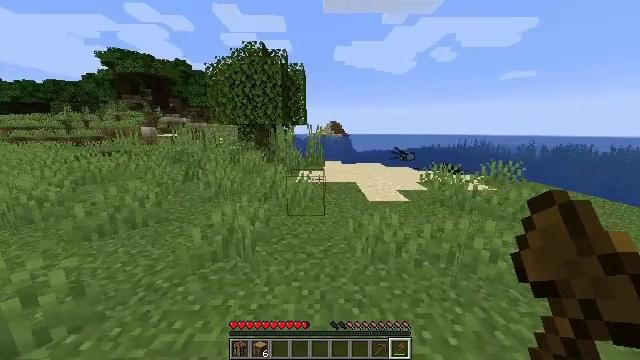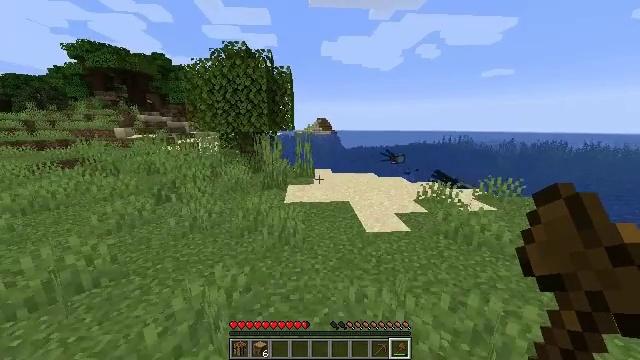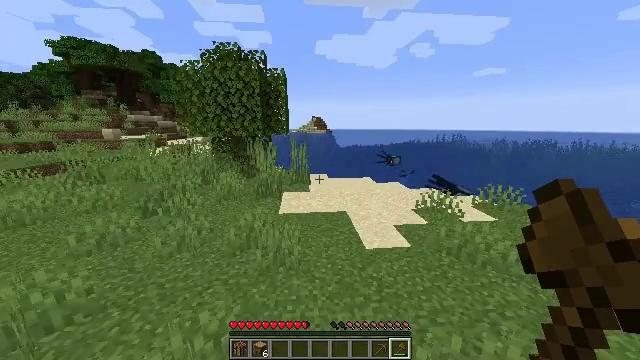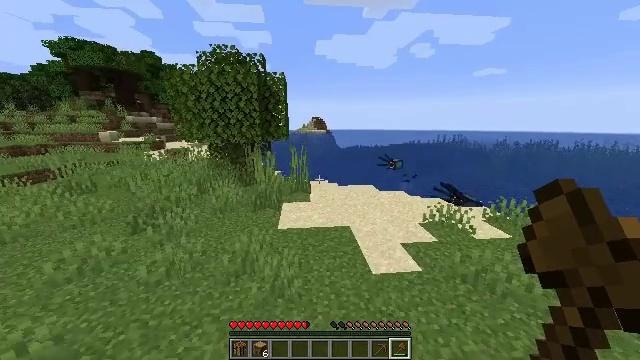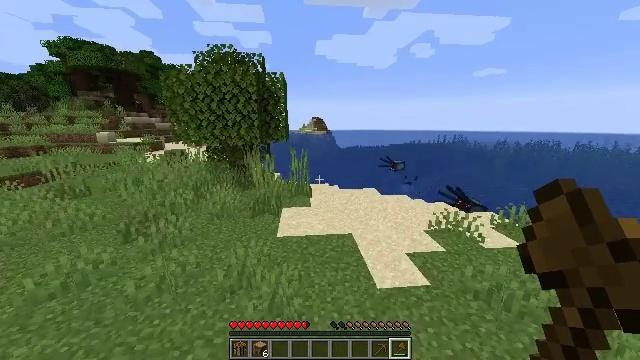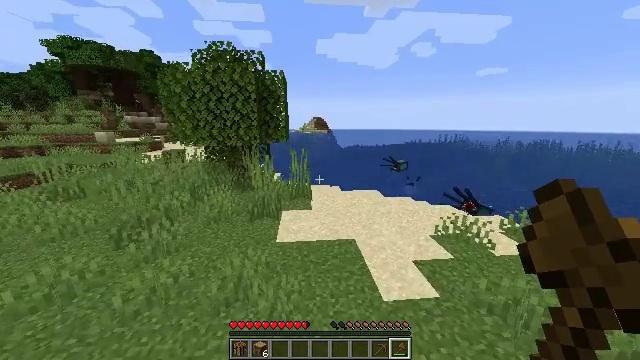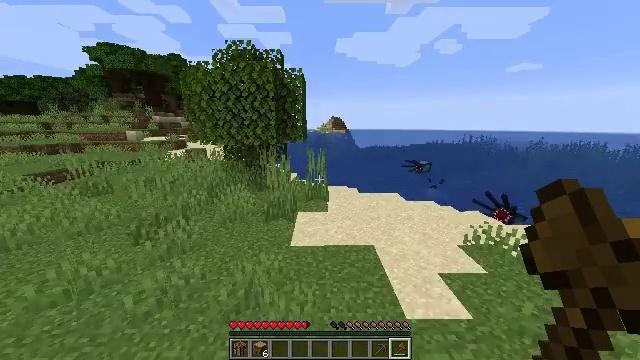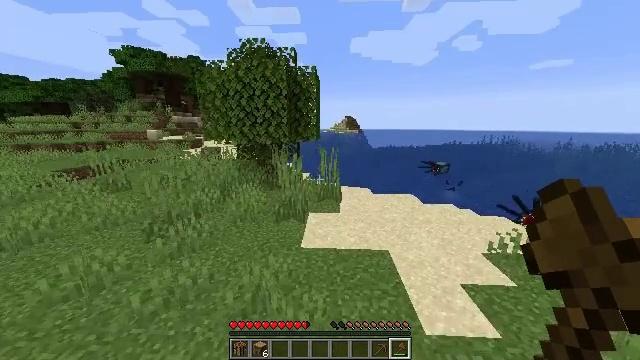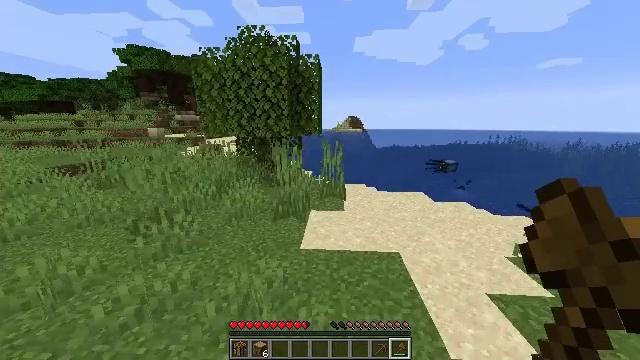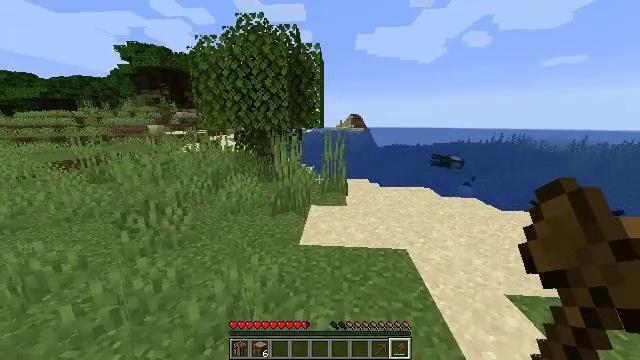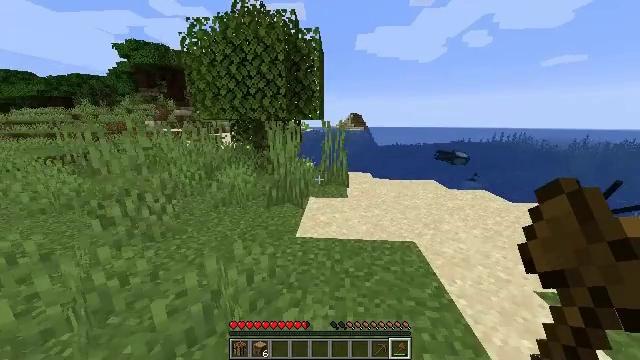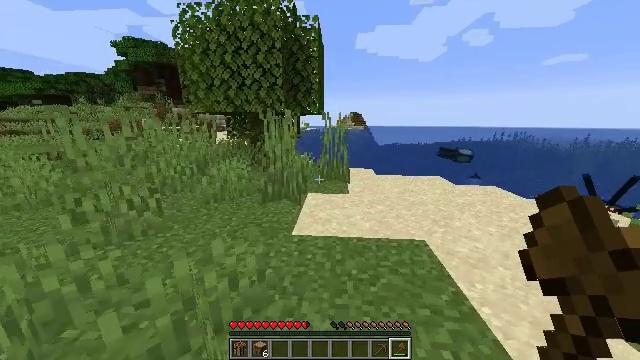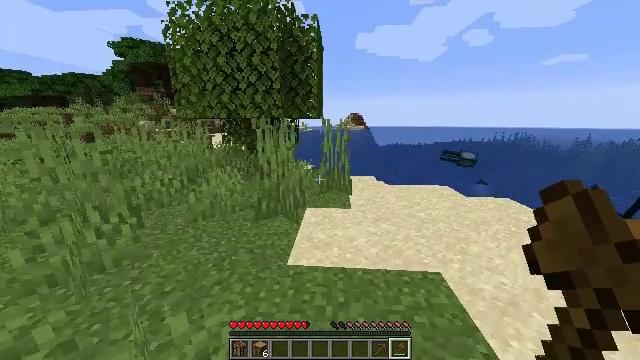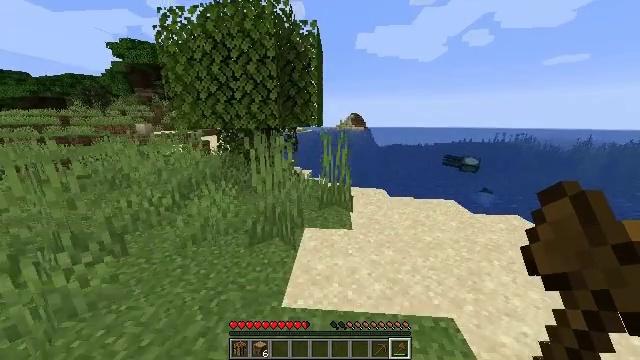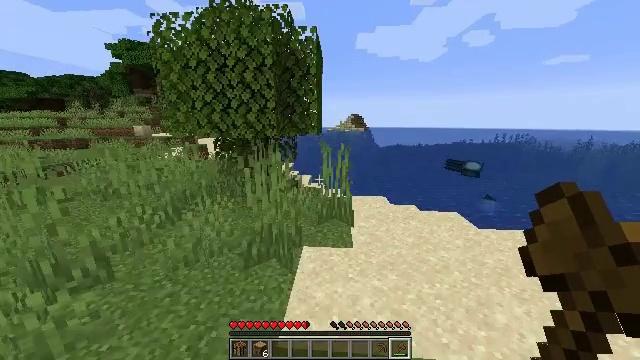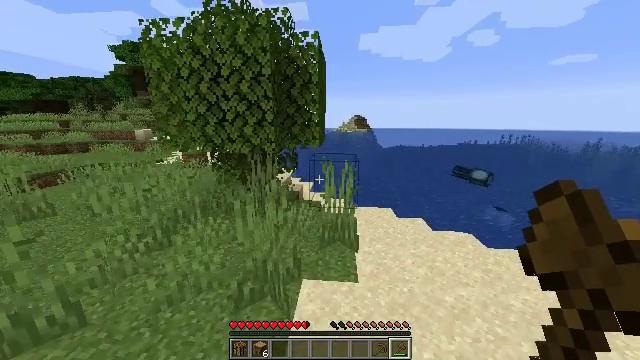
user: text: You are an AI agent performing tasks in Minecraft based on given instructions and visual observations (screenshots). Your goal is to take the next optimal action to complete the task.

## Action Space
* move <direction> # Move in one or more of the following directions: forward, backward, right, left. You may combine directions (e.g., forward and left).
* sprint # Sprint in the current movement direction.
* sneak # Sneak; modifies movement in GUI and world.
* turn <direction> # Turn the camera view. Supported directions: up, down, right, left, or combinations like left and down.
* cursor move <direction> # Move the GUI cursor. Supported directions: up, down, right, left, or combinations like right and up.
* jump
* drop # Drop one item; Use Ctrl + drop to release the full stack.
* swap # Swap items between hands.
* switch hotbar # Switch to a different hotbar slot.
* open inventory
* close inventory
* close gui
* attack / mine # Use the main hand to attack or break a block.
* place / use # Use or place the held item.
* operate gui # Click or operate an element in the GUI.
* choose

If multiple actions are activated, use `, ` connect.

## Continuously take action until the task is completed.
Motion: motion action
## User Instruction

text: Gather tall grass by hitting it.
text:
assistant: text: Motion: move forward, sprint, turn right and down, jump
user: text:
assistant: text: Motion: move forward, sprint, turn right, jump
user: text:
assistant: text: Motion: move forward, sprint, jump
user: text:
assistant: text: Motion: move forward, sprint, jump
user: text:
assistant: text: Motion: move forward, sprint, jump
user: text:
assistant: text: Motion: move forward, turn left, jump
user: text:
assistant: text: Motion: move forward, turn left, jump
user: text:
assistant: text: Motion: move forward, jump
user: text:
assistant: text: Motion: move forward, jump
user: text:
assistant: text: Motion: move forward, jump
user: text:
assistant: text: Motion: move forward, jump
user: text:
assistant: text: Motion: move forward, sprint, jump
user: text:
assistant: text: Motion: move forward, sprint, jump
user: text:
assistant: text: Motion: move forward, sprint, jump
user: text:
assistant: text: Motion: move forward, sprint, jump
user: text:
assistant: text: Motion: move forward, sprint, turn left, jump
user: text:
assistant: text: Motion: move forward, turn left, jump
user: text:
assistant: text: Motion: move forward, turn left, jump
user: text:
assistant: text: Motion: move forward, turn left
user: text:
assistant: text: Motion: move forward, turn left
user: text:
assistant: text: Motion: move forward, turn left
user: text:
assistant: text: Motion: move forward, turn left
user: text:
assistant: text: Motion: move forward, turn left
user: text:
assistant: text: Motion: move forward, turn left
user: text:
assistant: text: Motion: move forward, turn left
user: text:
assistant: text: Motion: move forward
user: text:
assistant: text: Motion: move forward
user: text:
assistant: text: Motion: move forward
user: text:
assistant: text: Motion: move forward
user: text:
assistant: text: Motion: move forward, turn right and up